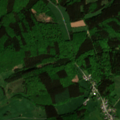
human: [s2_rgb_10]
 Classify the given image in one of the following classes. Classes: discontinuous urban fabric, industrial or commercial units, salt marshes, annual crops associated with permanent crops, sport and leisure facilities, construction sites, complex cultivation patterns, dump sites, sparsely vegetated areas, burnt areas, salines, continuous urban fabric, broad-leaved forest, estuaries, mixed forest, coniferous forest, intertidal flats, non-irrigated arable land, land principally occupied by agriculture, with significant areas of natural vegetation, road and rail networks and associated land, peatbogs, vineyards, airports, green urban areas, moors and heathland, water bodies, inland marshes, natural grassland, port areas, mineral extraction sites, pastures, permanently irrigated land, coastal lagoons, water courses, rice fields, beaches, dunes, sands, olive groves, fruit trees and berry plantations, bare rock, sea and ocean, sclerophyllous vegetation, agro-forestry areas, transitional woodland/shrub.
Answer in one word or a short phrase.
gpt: discontinuous urban fabric, complex cultivation patterns, mixed forest